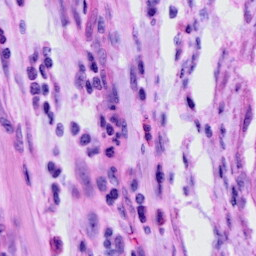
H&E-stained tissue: Cervix